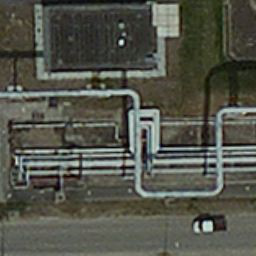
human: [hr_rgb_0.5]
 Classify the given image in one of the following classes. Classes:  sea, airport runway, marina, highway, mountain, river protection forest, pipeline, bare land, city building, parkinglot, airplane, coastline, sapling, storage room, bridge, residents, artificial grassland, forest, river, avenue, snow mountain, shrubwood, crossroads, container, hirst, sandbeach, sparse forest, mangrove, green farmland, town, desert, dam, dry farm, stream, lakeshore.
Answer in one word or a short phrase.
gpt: pipeline